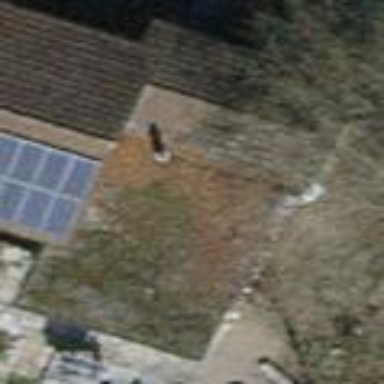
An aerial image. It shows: Shed building.